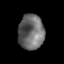
Tissue: prostate
Cell type: Epithelial cells
Senescence score: 0.3425
Nuclear area (px): 883
Mean DAPI intensity: 106.241